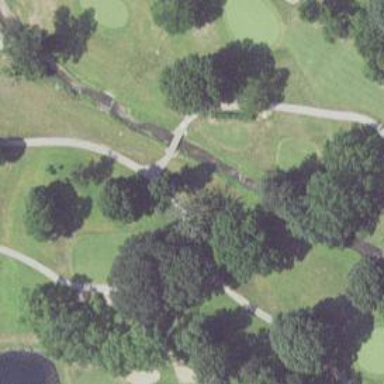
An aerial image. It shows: Service road designated as golf cart path.